The plot is a Morlet-wavelet scalogram of a rotor-rig vibration measurement. Based on the visible evidence, which rotor condition applies: normal, misalignment, unbalance, looseness?
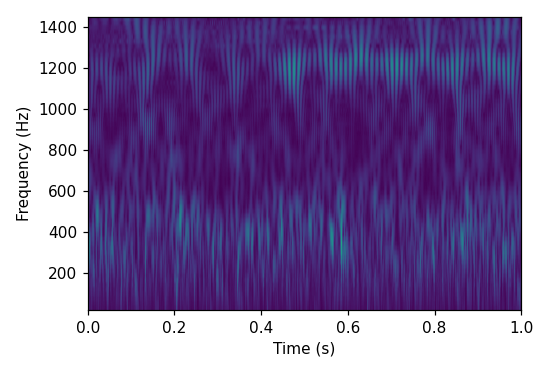
Answer: misalignment